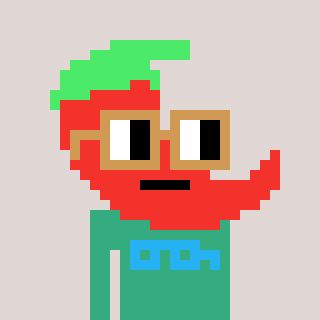
a pixel art character with square brown glasses, a chilli-shaped head and a teal-colored body on a warm background